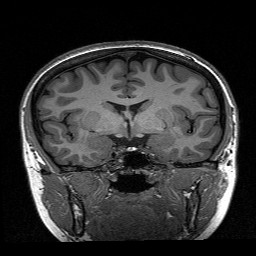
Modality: T1w
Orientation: sagittal
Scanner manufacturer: siemens
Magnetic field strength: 3 T